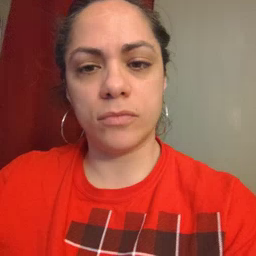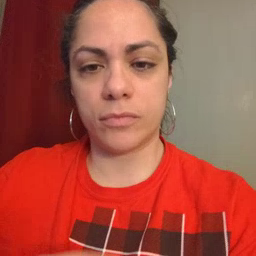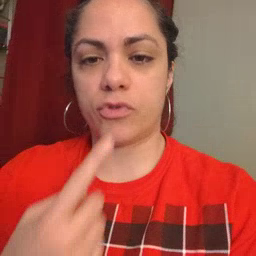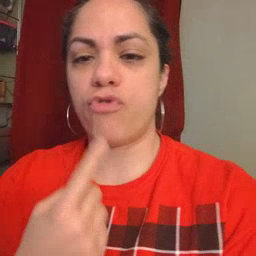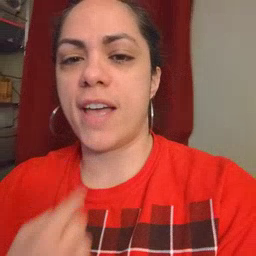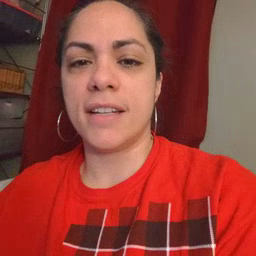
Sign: red